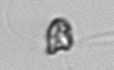
Label: flagellate_morphotype1